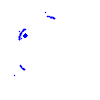
Particle: proton